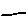
Label: line